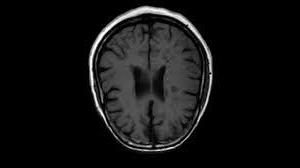
Label: notumor